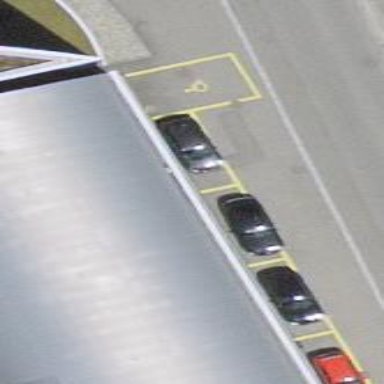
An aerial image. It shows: Parking lane with asphalt surface.